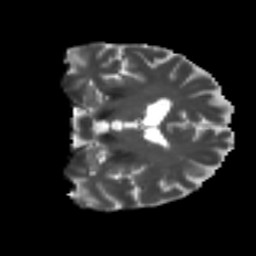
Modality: T2w
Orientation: coronal
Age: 71
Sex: male
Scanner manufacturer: ge
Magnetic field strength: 3 T
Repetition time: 7.8 s
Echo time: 0.0606 s